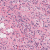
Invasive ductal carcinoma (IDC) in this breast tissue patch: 1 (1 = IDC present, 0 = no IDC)